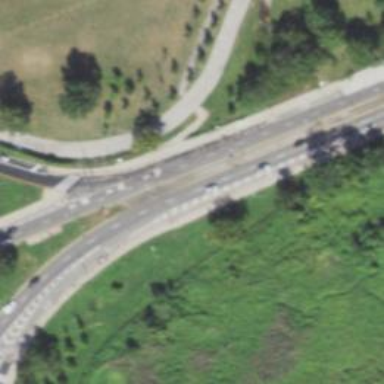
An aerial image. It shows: Footway with cycle track.